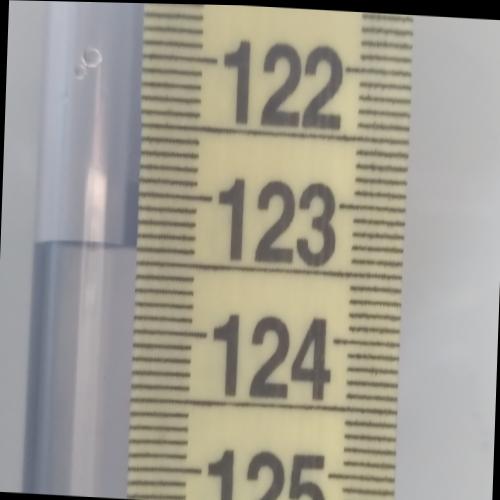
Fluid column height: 123.4 cm